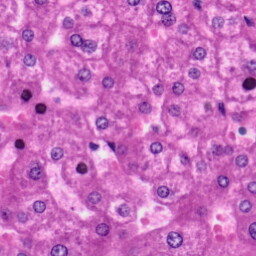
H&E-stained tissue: Liver